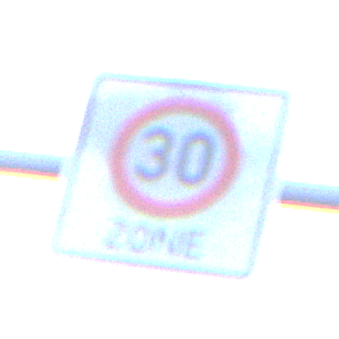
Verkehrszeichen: BeginnZone30
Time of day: Dawn
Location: Outdoor (Nature)
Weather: Clear
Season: NotSpecified
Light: Natural